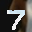
Label: 7